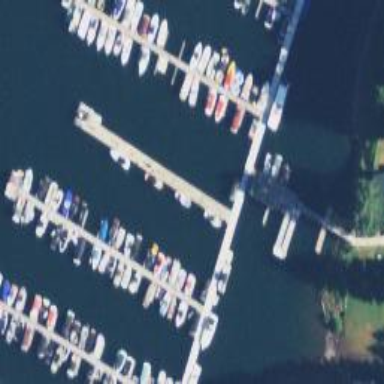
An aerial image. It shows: Man-made pier.